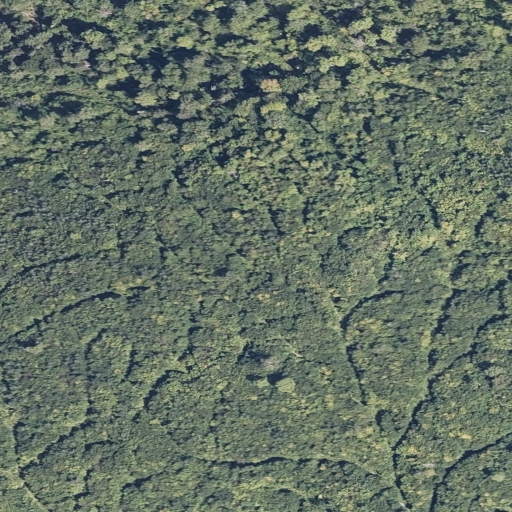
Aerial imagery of ridge(s) in Maine named Soule Ridge containing deciduous forest, mixed forest, and evergreen forest